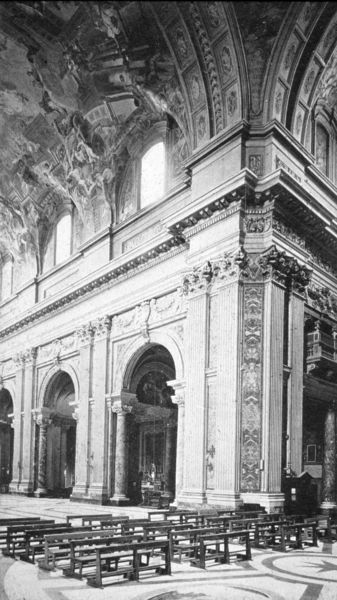
Titel: S. Ignazio (Schrägansicht aus der Vierung)
Künstler: Orazio Grassi
Standort: Roma
Institution: Sant'Ignazio
Schlagwörter: schatten, weiß, fenster, grau, holz, licht, marmor, pfeiler, schwarz, stuhl, stühle, säule, säulen, gebäude, hochformat, ornament, wand, architektur, barock, stein, innenraum, kirche, sonne, boden, gold, decke, innen, gotik, renaissance, schiff, schiffe, ecke, bogen, italien, perspektive, bank, pilaster, rundbogen, joche, kuppel, papst, detail, ornamente, stuck, durchgang, bemalt, halle, foto, fotografie, photographie, bögen, gewölbe, höhe, religion, münchen, dom, schwarzweiss, radierung, stich, fliesen, knien, kacheln, mosaik, beten, altar, architrav, arkaden, bänke, hauptschiff, inneres, kapitelle, kathedrale, langhaus, rom, kapitell, photo, fries, kirchenbank, gesims, kirchenbänke, mittelschiff, archivolten, bestuhlung, dienste, obergaden, querhaus, seitenschiff, eckpfeiler, fresken, chor, kanneluren, kassetten, deckengemälde, fresko, heilig, bemalung, bden, schaft, aufnahme, fresco, basilika, sitzplatz, triumphbogen, verziehrung, dreigeschossig, zeichung, deckenmalerei, petersdom, schäfte, tonnengewölbe, serliana, abseiten, vierung, dorische säule, korintische säule, bankreihen, il gesu, gewände, kirchenfenster, wandpfeiler, eckansicht, altäre, lichtgaden, holzbänke, deckenfresko, gebetsbank, jesuiten, pillaster, seitenaltar, deckenbild, ecklösung, bankreihe, runddecke, ionische säule, akraden, ecjansicht, obergadenfesnter, pilastervorlagen, san ignazio, nänke, kathedral, mitellschiff, sphoto, komposita säule, tuskische säule, vorgelagerte pfeiler